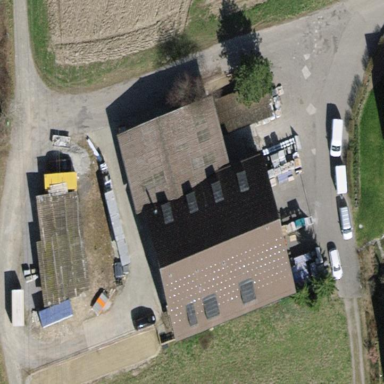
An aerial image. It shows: Farmyard area.